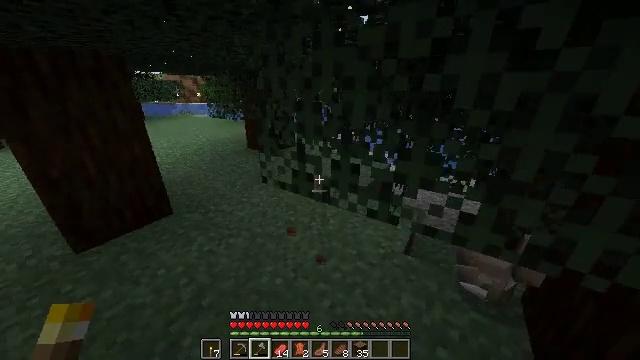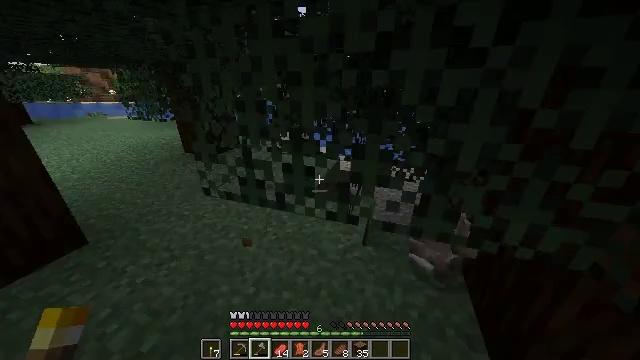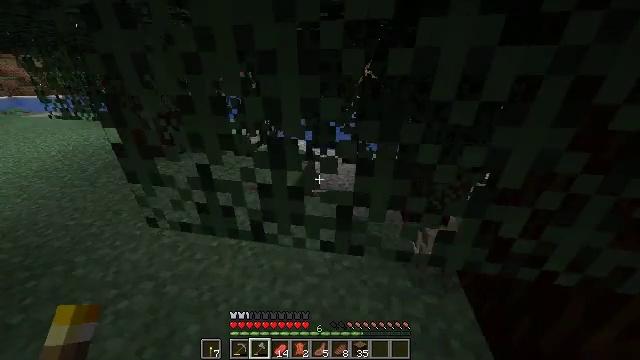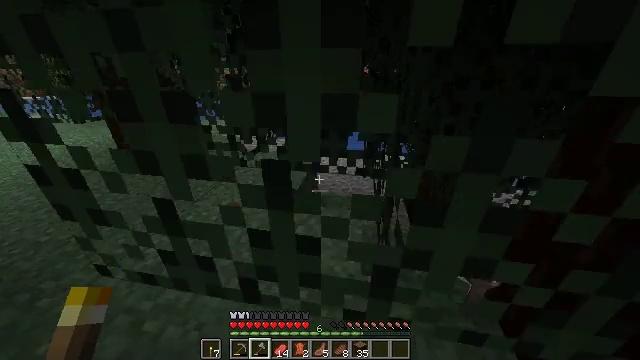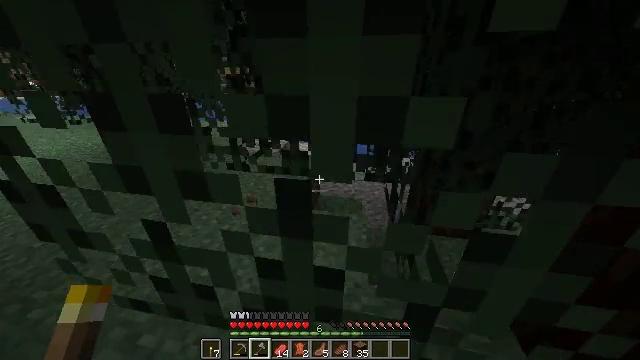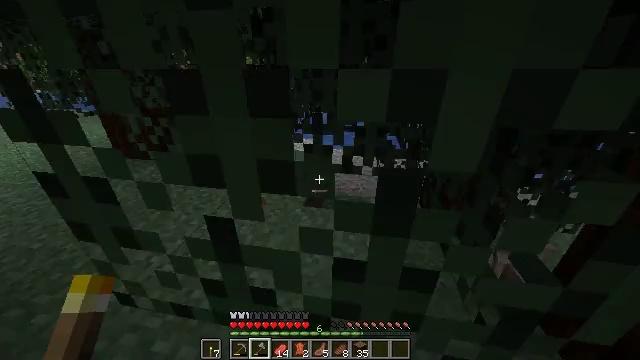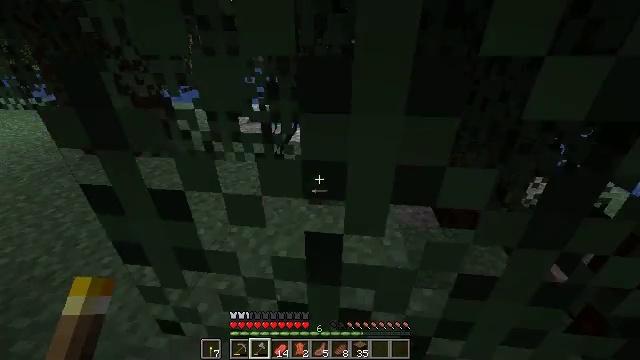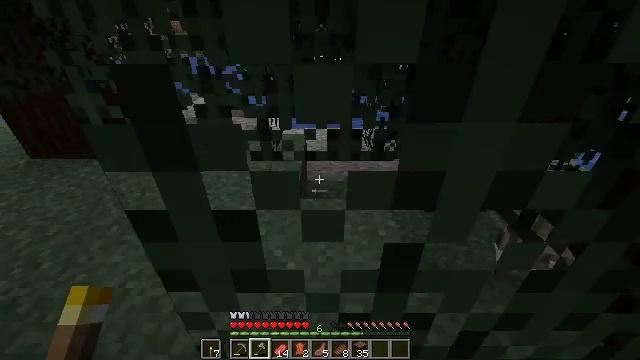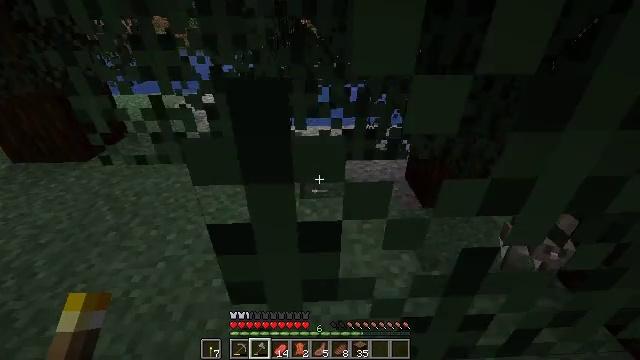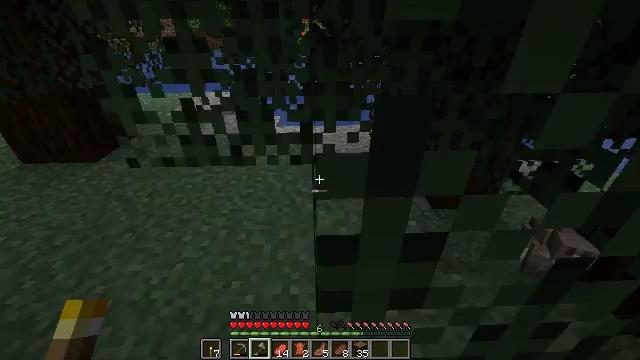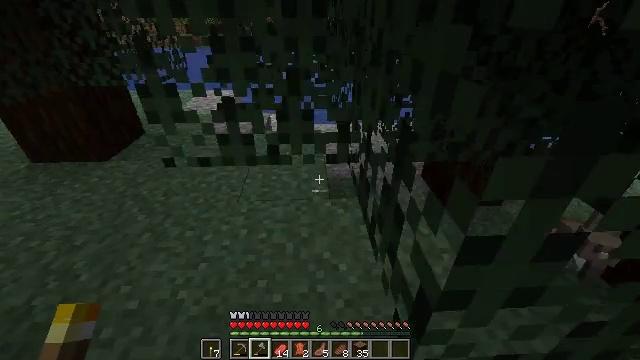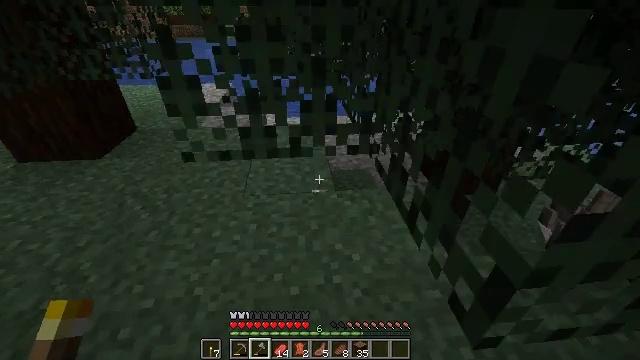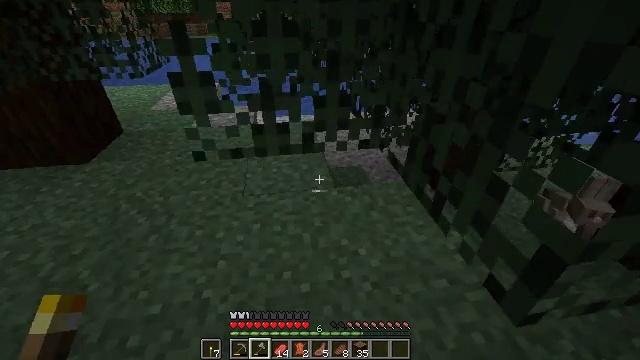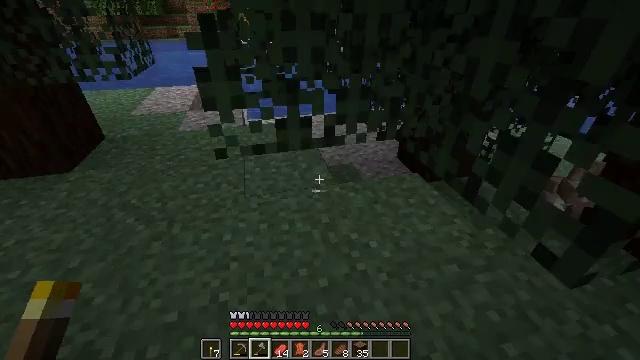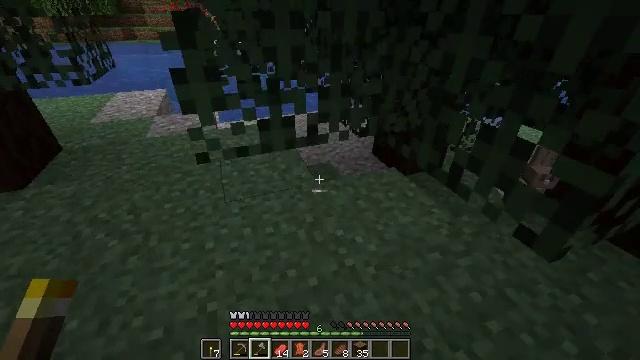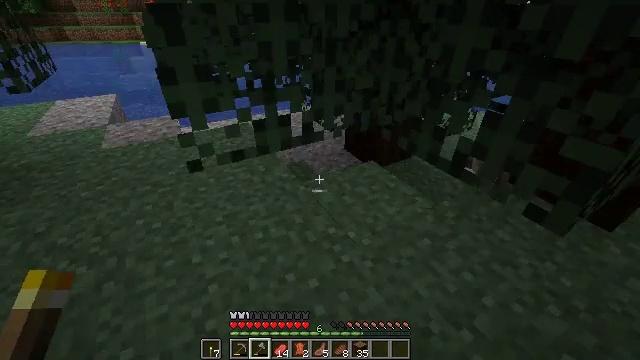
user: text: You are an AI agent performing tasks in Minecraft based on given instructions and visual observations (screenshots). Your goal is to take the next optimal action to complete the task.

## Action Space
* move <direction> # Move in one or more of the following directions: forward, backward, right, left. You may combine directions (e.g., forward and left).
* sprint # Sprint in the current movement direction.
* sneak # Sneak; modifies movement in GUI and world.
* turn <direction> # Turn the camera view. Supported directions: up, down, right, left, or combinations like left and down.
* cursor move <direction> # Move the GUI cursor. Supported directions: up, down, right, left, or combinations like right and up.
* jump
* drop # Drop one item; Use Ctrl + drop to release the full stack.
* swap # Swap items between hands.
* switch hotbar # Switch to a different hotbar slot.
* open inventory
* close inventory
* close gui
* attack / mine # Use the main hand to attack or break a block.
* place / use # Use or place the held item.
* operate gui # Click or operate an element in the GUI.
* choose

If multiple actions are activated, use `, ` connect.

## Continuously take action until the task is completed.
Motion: motion action
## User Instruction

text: Combat the rabbit.
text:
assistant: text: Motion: move forward, turn right and down
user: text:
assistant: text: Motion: move forward, turn right and down
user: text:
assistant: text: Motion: move forward
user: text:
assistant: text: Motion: move forward and move left
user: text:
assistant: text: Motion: move forward and move left
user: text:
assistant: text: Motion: move forward and move left, turn right and down
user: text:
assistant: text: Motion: move forward and move left, turn right and down
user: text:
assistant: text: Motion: move forward and move left, turn right
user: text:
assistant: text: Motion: move left
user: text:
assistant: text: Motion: move left
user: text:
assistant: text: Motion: move left, turn right and down
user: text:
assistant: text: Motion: move left, turn right
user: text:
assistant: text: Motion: move left, turn right
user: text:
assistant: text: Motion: move forward and move left, turn right
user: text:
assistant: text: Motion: move forward, turn right
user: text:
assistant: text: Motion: move forward, turn right
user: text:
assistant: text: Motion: move forward, turn right
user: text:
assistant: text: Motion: move forward
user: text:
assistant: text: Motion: move forward
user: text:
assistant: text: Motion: move forward
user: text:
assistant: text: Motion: move forward and move left
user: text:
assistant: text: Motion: move left
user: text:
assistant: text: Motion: move left
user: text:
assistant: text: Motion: move left
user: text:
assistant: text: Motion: move left
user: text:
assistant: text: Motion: move left, turn right and up
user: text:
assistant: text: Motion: move left, turn right and up
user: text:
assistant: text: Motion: move left, turn right and up
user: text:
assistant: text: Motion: move right, turn right
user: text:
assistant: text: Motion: move right